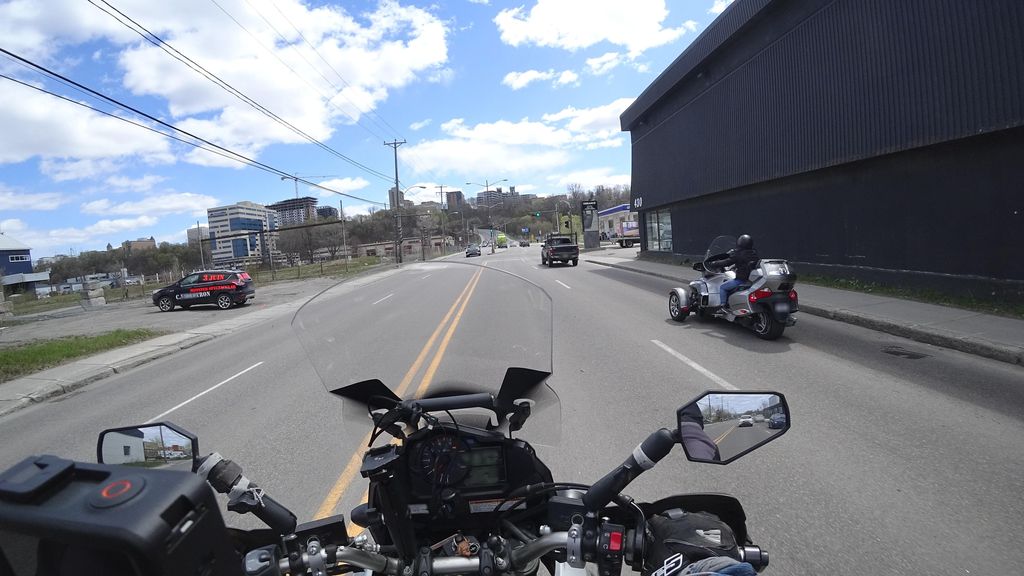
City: quebec_city